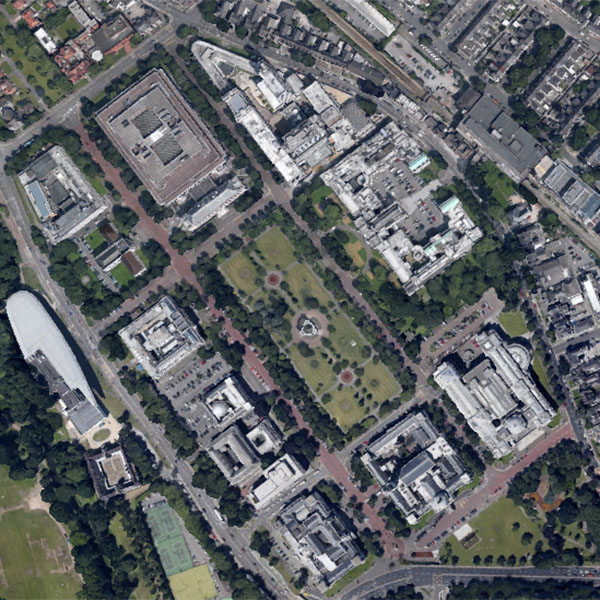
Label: School